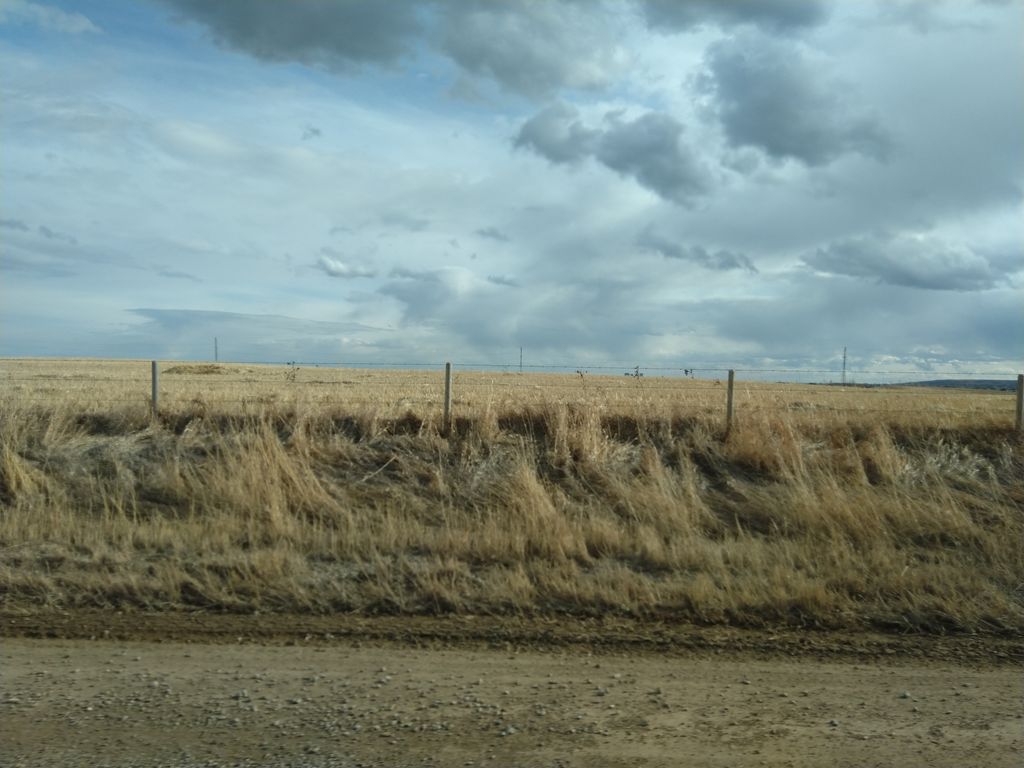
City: calgary